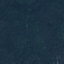
Land use / land cover: Forest